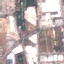
Label: Industrial